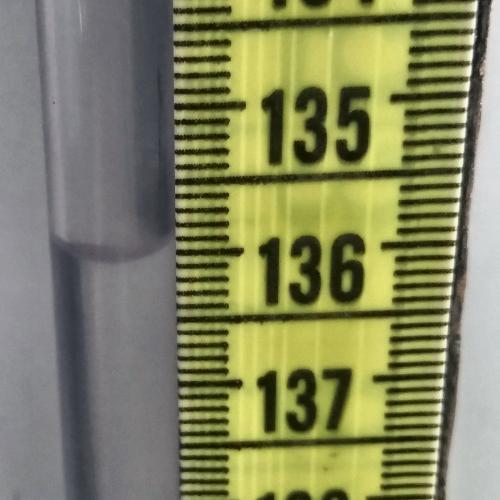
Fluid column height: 136.0 cm